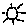
Label: sun